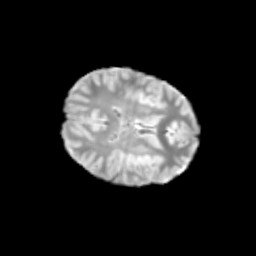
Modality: T2w
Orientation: axial
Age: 11
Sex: female
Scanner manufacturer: siemens
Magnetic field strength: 3 T
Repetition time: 3.8 s
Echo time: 0.07 s